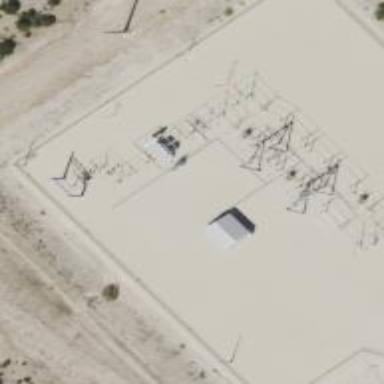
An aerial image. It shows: Switch for power supply.